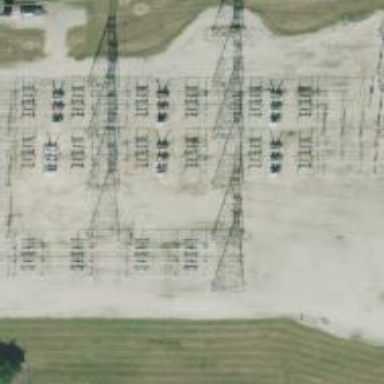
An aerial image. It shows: Switch used for power control.